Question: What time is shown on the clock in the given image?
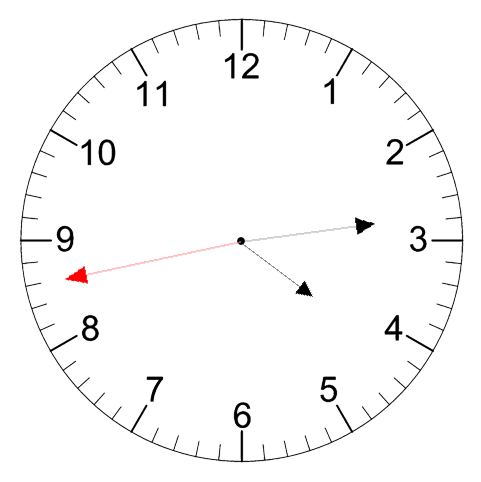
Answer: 04:13:43